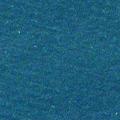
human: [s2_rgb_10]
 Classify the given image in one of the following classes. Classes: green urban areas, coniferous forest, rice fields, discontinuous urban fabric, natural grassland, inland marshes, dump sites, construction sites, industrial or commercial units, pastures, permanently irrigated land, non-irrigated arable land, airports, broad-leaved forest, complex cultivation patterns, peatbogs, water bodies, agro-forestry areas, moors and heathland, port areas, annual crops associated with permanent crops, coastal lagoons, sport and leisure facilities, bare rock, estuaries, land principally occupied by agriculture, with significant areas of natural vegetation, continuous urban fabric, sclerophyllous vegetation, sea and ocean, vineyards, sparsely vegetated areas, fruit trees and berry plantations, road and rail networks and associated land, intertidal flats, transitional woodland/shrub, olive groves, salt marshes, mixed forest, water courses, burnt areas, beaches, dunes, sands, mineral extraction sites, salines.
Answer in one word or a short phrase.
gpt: sea and ocean